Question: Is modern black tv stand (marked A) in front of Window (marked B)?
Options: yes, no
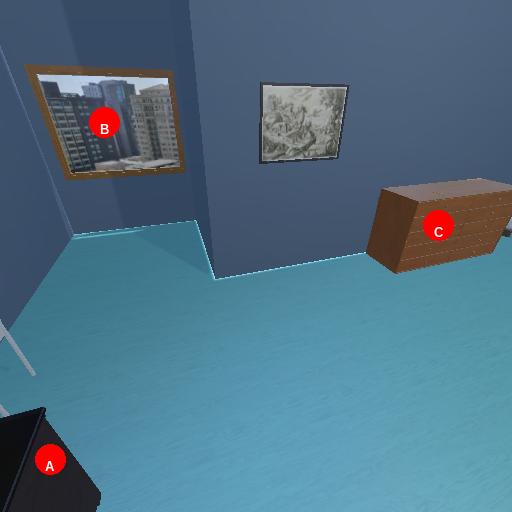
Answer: yes